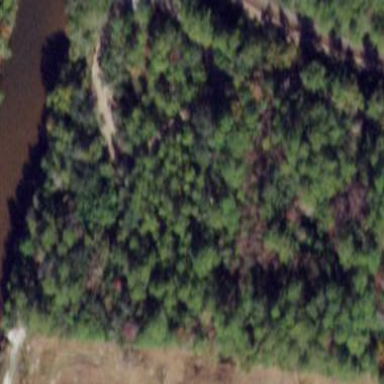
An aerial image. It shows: Mixed leaf woodland.